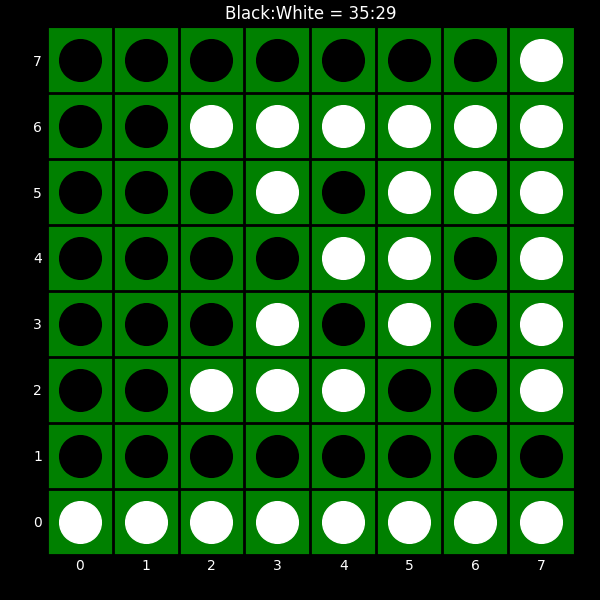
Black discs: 35
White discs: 29